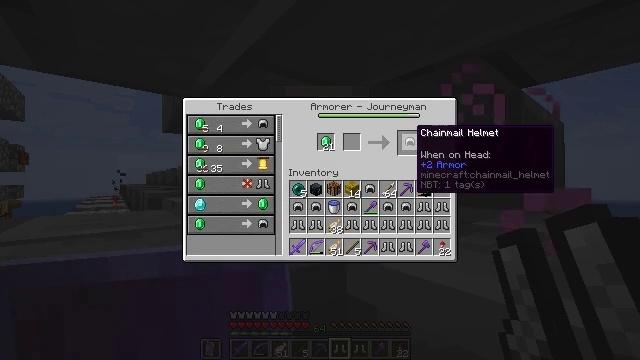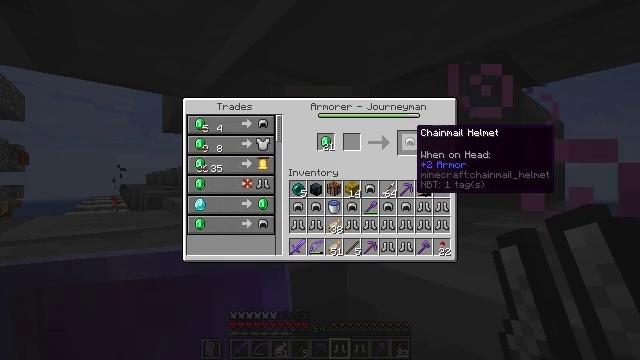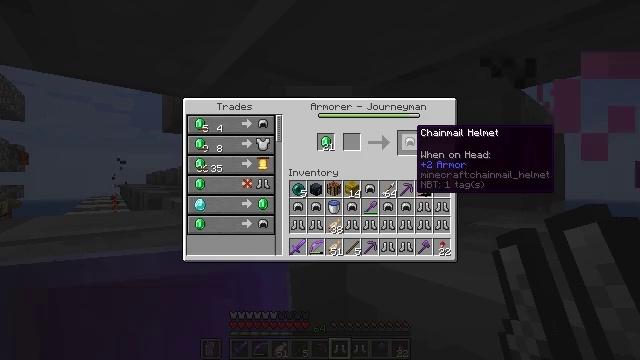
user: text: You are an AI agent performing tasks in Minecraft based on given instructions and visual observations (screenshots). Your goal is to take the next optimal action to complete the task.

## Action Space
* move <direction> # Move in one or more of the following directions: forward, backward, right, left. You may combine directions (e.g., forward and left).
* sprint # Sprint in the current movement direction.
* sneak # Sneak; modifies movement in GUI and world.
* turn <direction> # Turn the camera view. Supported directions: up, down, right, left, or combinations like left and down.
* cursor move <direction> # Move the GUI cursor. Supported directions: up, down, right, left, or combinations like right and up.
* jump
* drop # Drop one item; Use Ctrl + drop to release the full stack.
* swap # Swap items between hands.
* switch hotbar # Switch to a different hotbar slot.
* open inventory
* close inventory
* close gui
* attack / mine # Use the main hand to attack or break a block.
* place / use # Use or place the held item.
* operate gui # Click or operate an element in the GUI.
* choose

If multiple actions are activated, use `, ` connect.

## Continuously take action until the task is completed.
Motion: motion action
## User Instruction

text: Open the crafting menu to create a chainmail helmet.
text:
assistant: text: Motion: sneak, attack / mine
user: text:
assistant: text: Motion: sneak, attack / mine
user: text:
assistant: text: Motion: sneak